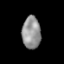
Tissue: lung
Cell type: Others
Senescence score: 0.21
Nuclear area (px): 589
Mean DAPI intensity: 147.141